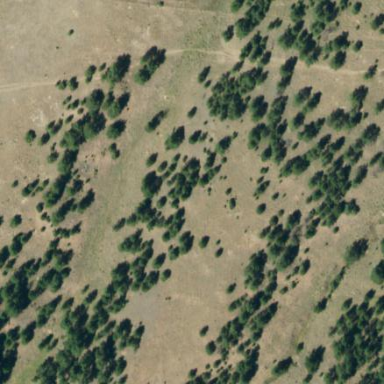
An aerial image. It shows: Woodland filled with evergreen needle-leaved trees.